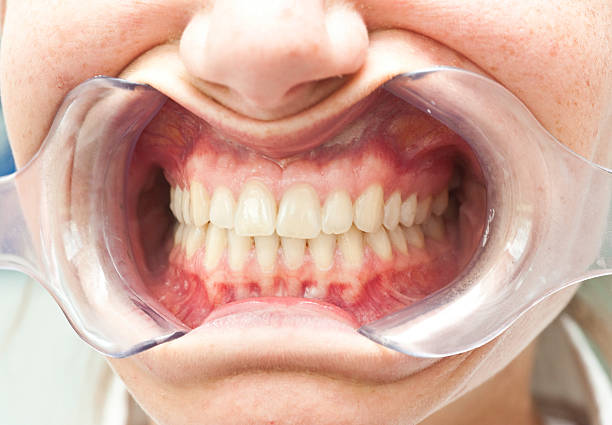
Condition: Gingivitis